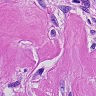
Metastatic tissue present: yes